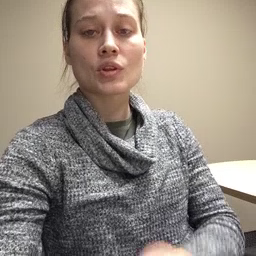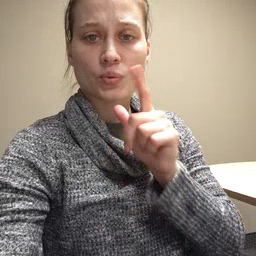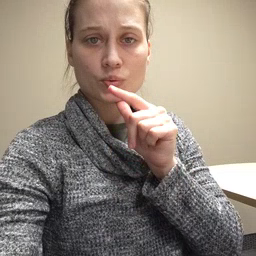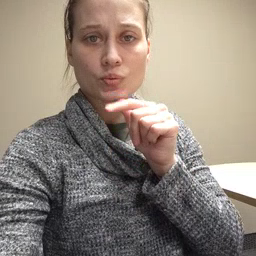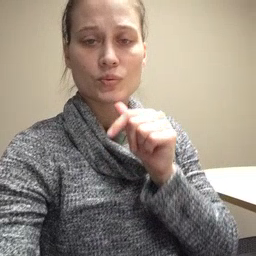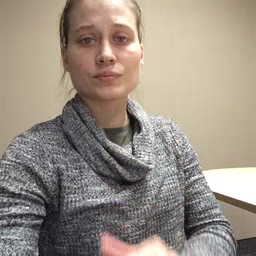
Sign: who